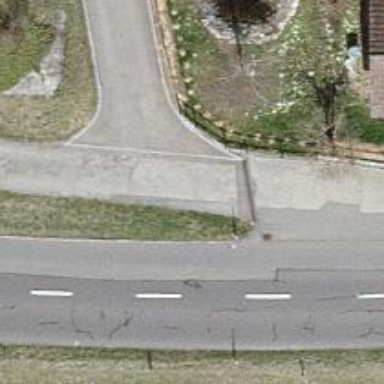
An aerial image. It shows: Residential road that functions as alley.